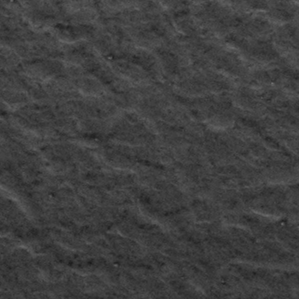
Label: frost